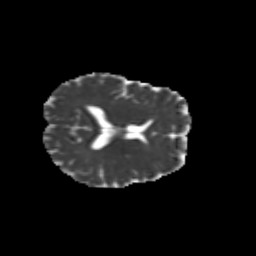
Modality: MD
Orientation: axial
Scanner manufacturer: siemens
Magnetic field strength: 3 T
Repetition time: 9.2 s
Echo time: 0.084 s